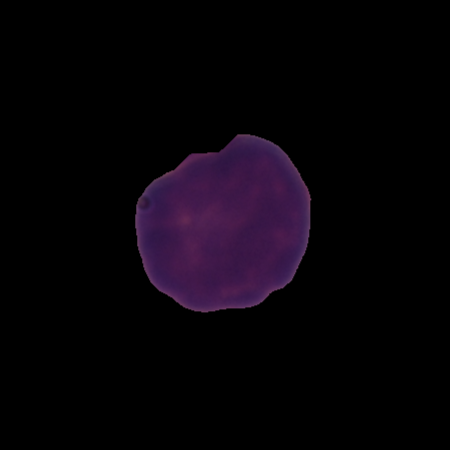
Label: healthy